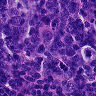
Metastatic tissue present: no